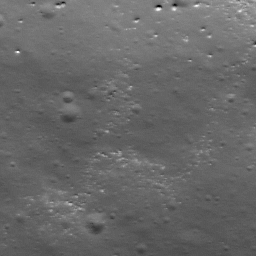
Host type: background_regolith
Lunar coordinates: latitude nan, longitude nan